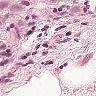
Metastatic tissue present: yes